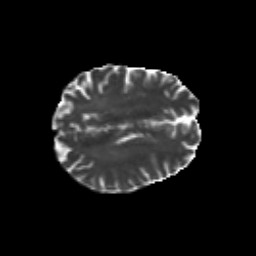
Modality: T2w
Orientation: axial
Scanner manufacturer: siemens
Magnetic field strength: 3 T
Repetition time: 6.8 s
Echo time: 0.093 s